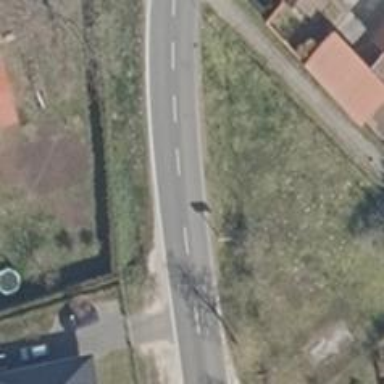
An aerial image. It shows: Secondary road with asphalt surface.